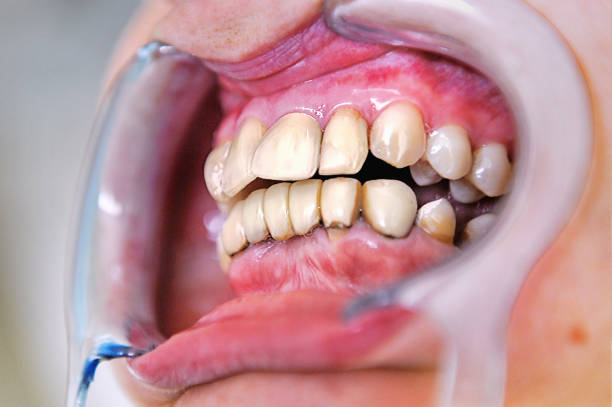
Condition: Gingivitis